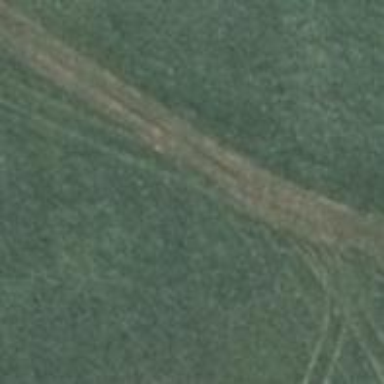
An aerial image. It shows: Track with grade 5 tracktype.